Question: I have coded a simple android application for get some details from user.But when I run it in emulator ,it does not show any thing, only a white space. I use Android Studio 1.2.2 , Here I attached both design and text of xml file. Also the design view does not show inside a mobile interface.
This is my .xml file
'''
<ScrollView xmlns:android="http://schemas.android.com/apk/res/android"
xmlns:tools="http://schemas.android.com/tools"
android:layout_width="fill_parent"
android:layout_height="fill_parent"
tools:context=".mainActivity.fragmentHolder">
<LinearLayout xmlns:android="http://schemas.android.com/apk/res/android"
android:orientation="vertical" android:layout_width="match_parent"
android:layout_height="wrap_content"
android:weightSum="1">
<TextView
android:layout_width="wrap_content"
android:layout_height="wrap_content"
android:textAppearance="?android:attr/textAppearanceLarge"
android:textSize="25dp"
android:text="@string/label_new_claim_request"
android:textStyle="bold"
android:id="@+id/lbl_claim_request"
android:layout_margin="20dp"
android:layout_alignParentRight="true"
android:layout_alignParentEnd="true"/>
<TextView
android:layout_width="wrap_content"
android:layout_height="wrap_content"
android:id="@+id/lbl_official_no"
android:text="@string/label_official_no"
android:textStyle="bold"
android:textSize="15dp"
android:textColor="#000000"
android:layout_marginLeft="20dp"
android:layout_alignParentRight="true"
android:layout_alignParentEnd="true"/>
<EditText
android:layout_width="match_parent"
android:layout_height="match_parent"
android:id="@+id/editText_official_no"
android:layout_marginLeft="20dp"
android:layout_marginRight="20dp"
android:layout_marginBottom="20dp"
android:textColor="#484848"
android:hint="@string/label_official_no"
android:layout_alignParentRight="true"
android:layout_alignParentEnd="true"/>
<Button
android:layout_width="121dp"
android:layout_height="wrap_content"
android:textStyle="bold"
android:textSize="20dp"
android:text="@string/button_create"
android:background="@drawable/button_style"
android:id="@+id/loginButton"
android:textColor="#ff000000"
android:gravity="center"
android:layout_marginLeft="20dp"
android:layout_marginBottom="20dp"
android:layout_alignParentLeft="true"
android:layout_alignParentStart="true"
android:layout_marginTop="31dp"
android:layout_weight="0.83" />
</LinearLayout>
</ScrollView>
'''

'''
public class fragmentHolder extends Activity {
@Override
public void onCreate(Bundle savedInstanceState, PersistableBundle persistentState) {
super.onCreate(savedInstanceState, persistentState);
setContentView(R.layout.activity_new_claim_request);
}
}
'''
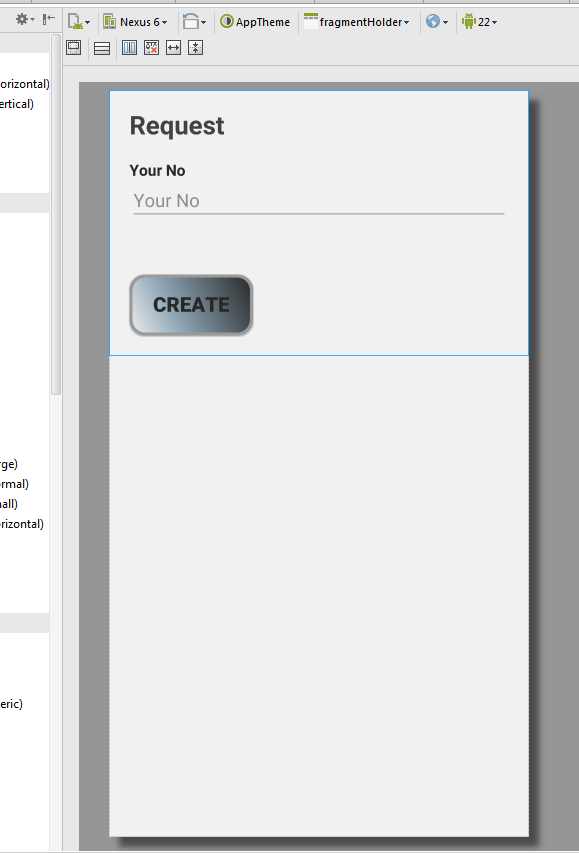
Answer: Finally I found the Solution. The Problem is in onCreate method. The onCreate method should be correct as follows.
'''
public class fragmentHolder extends Activity {
@Override
public void onCreate(Bundle savedInstanceState) {
super.onCreate(savedInstanceState);
setContentView(R.layout.activity_new_claim_request);
}
}
'''
Then it works fine.
Be sure, when you override onCreate method, that you select correct one or not. There are 2 onCreate method as onCreate(Bundle savedInstanceState){} and onCreate((Bundle savedInstanceState, PersistableBundle persistentState)){}